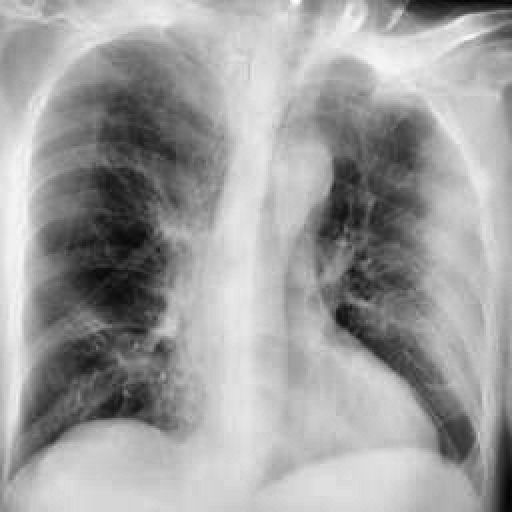
Finding: TUBERCULOSIS